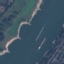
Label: River